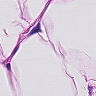
Metastatic tissue present: no